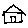
Label: house